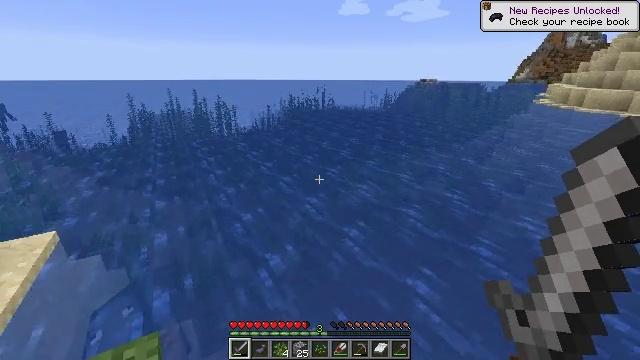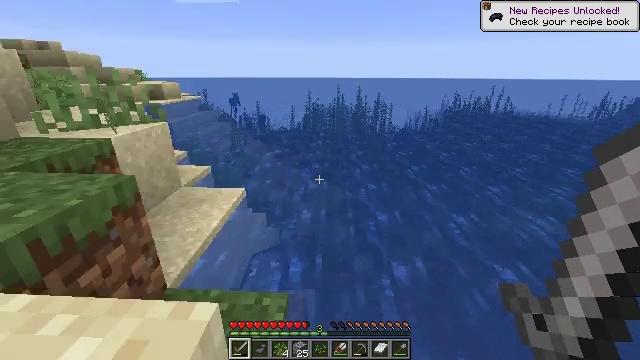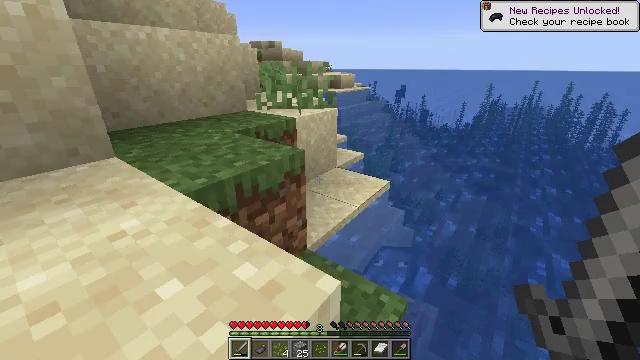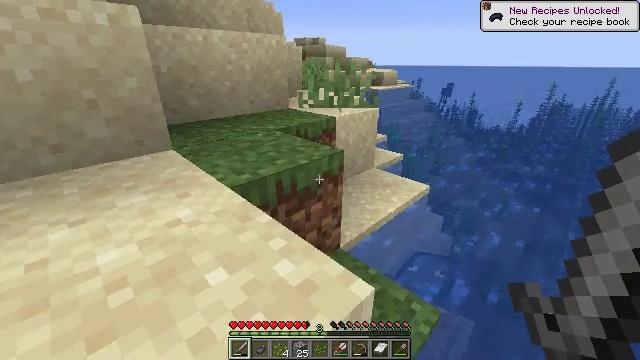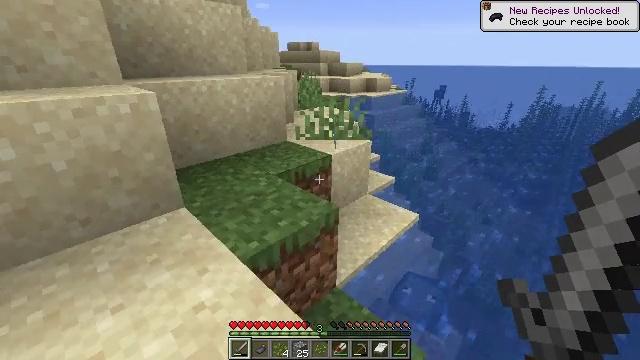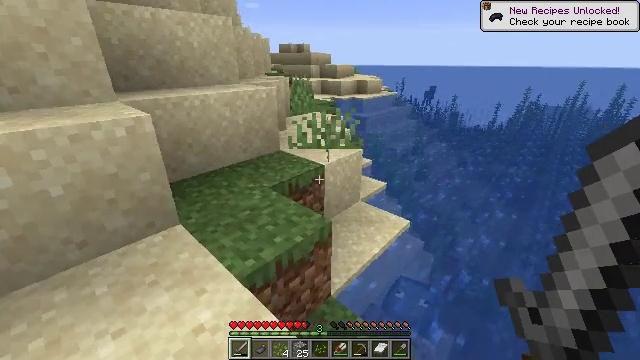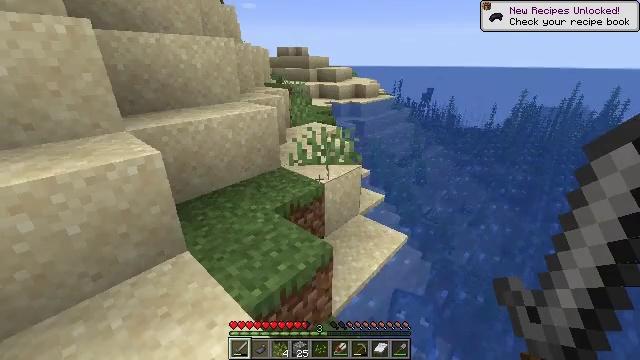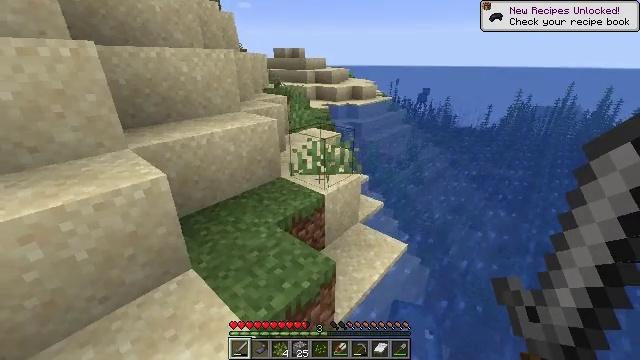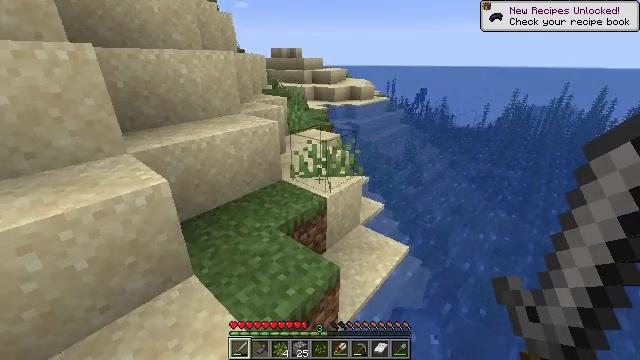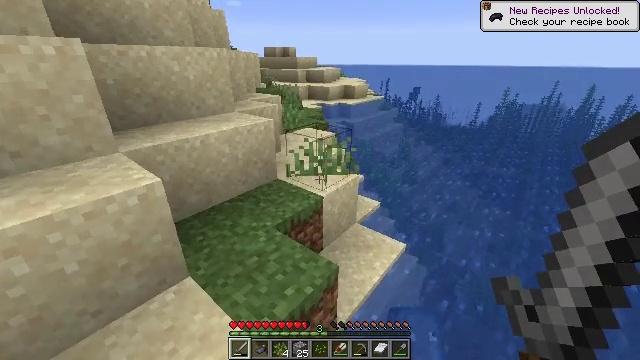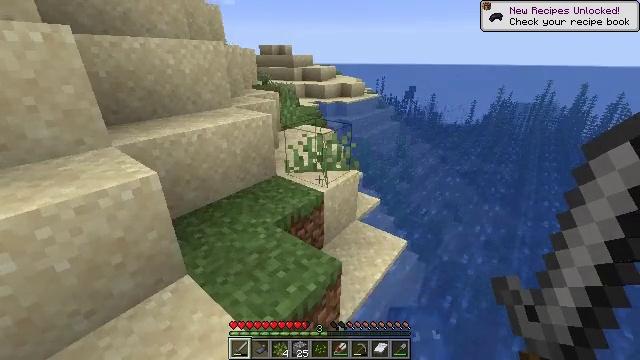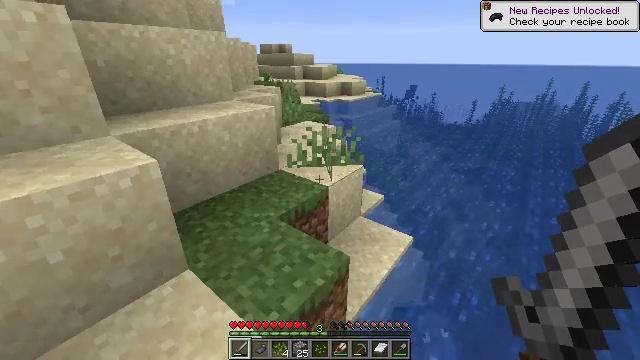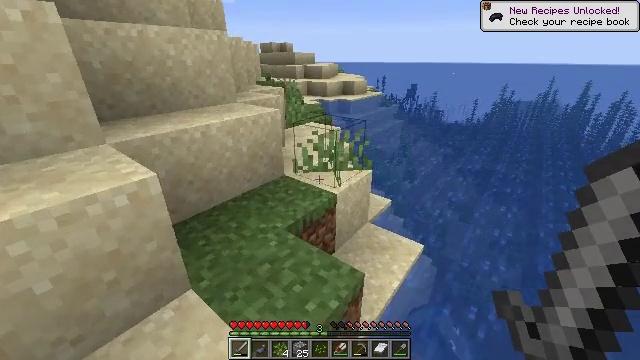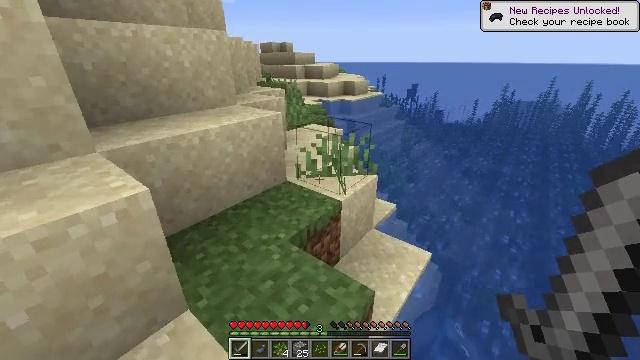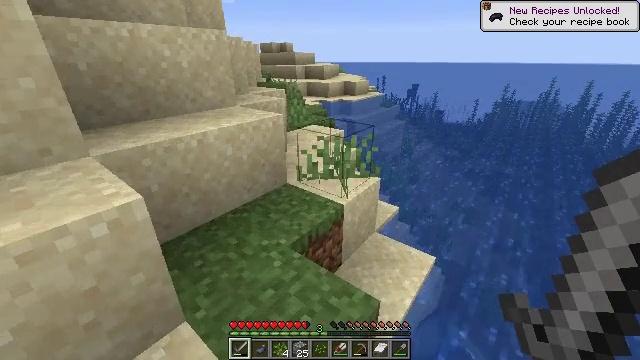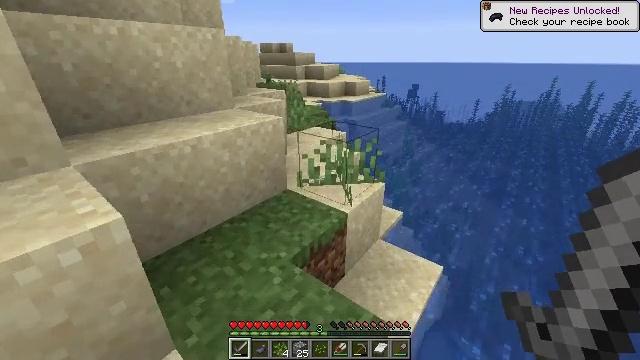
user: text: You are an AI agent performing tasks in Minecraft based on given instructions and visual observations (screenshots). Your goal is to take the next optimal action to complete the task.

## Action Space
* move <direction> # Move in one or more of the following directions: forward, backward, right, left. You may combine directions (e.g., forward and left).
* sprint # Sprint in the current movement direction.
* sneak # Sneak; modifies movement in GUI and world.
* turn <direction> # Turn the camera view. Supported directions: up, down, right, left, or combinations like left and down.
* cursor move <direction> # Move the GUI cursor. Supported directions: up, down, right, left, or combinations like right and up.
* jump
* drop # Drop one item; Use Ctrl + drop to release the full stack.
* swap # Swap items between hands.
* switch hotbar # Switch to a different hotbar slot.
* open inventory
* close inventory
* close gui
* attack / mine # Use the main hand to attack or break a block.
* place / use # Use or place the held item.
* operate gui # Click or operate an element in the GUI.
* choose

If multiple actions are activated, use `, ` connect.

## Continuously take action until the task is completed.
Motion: motion action
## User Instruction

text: Kill the cod.
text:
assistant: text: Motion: move left, turn left
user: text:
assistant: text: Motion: move left, turn left and down
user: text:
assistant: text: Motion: move forward and move left, turn left, jump
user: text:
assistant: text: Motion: move forward and move left, turn right, jump
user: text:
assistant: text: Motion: move forward and move left, turn right, jump
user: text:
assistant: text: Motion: move forward and move left, jump
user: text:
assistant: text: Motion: move forward and move left, jump
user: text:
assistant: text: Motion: move forward and move left, jump
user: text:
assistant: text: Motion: move forward and move left, turn right, jump
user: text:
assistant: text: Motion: move forward and move left
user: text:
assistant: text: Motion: move forward
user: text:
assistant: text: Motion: move forward
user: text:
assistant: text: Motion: move forward
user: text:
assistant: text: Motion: move forward
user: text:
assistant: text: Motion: no_op
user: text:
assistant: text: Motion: move forward
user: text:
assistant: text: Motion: move forward
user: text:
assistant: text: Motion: move forward
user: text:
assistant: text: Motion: no_op
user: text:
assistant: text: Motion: move forward
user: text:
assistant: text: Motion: move forward
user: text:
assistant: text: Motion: move forward
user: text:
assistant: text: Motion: move forward
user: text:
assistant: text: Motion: move forward
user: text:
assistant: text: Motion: move forward
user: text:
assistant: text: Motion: move forward
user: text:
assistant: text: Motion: move forward
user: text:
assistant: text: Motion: move forward
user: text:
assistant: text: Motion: move forward
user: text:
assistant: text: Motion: move forward